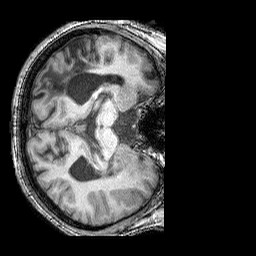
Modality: T1w
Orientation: axial
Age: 52
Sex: male
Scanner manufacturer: siemens
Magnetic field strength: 3 T
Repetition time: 2.25 s
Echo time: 0.00415 s